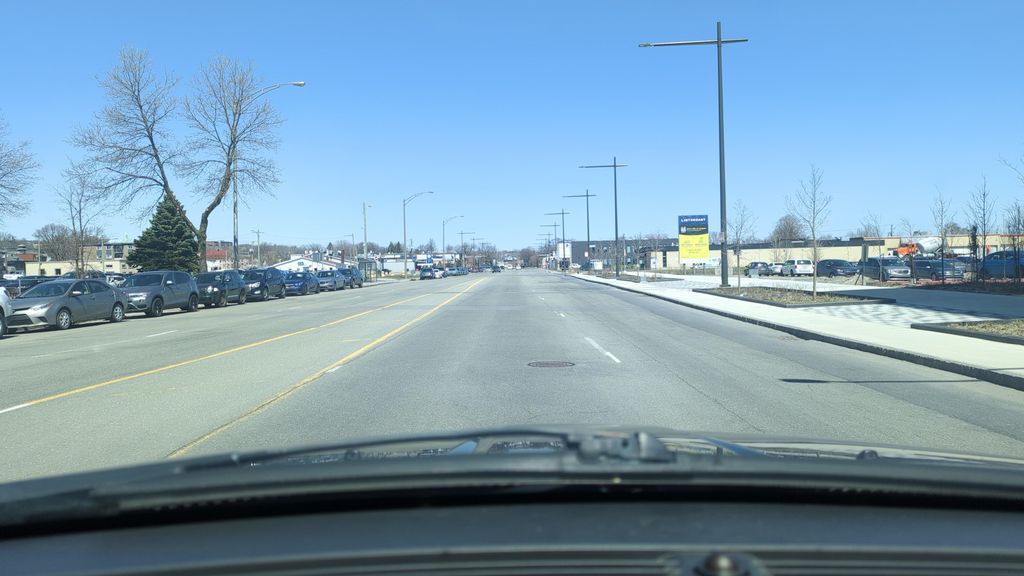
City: quebec_city